高二 · 解析几何
已知斜率为 2 的直线 1 双曲线 $C: \frac{x^{2}}{a^{2}}-\frac{y^{2}}{b^{2}}=1(a>0, b>0)$ 交 $\mathrm{A}, \mathrm{B}$ 两点, 若点 $P(2,1)$ 是 $\mathrm{AB}$ 的中点, 则 $\mathrm{C}$ 的离心率等于（）
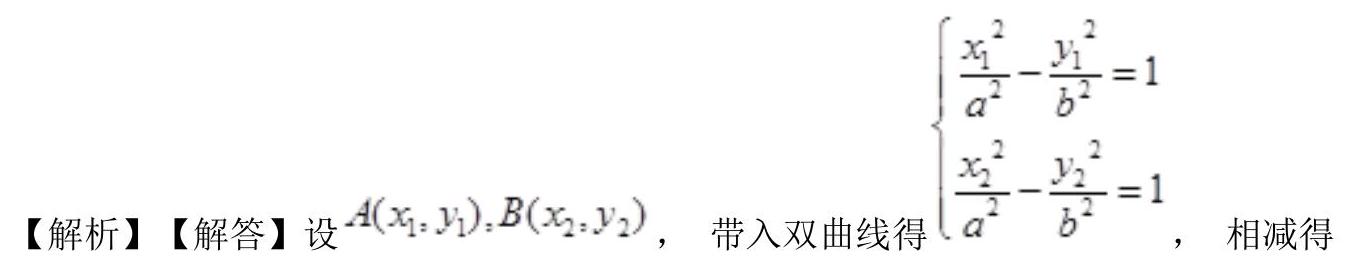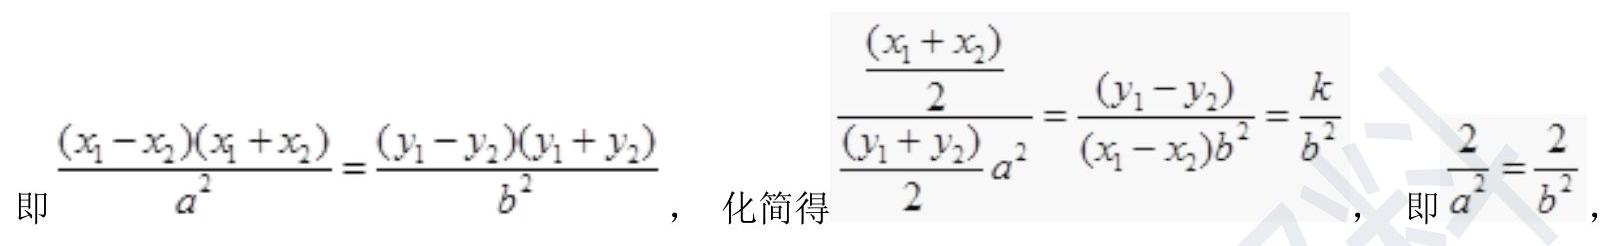
A. $\sqrt{2}$
B. $\sqrt{3}$
C. 2
D. $2 \sqrt{2}$
答案: A
解析: 答案:A

$\frac{x_{1}^{2}-x_{2}^{2}}{a^{2}}-\frac{y_{1}^{2}-y_{2}^{2}}{b^{2}}=0$,

所以 $a=b$, 则离心率 $e=\frac{c}{a}=\frac{\sqrt{2} a}{a}=\sqrt{2}$, 故选 A.

7. 答案:C

【解析】【分析】本题以双曲线为载体, 考查双曲线的几何性质, 解题的关键是得出几何量之间的关系.

【解答】由题意, $\frac{\left|\mathrm{PF}_{2}\right|}{\frac{5}{4} \mathrm{c}-\frac{\mathrm{a}^{2}}{\mathrm{c}}}=\frac{\mathrm{c}}{\mathrm{a}}$

$\because\left|\mathrm{PF}_{2}\right|=\left|\mathrm{F}_{1} \mathrm{~F}_{2}\right|$,

$\therefore \frac{\left|\mathrm{F}_{1} \mathrm{~F}_{2}\right|}{\frac{5}{4} \mathrm{c}-\frac{\mathrm{a}^{2}}{\mathrm{c}}}=\frac{2 \mathrm{c}}{\mathrm{a}}, \therefore \frac{\mathrm{a}^{2}}{\frac{\mathrm{a}}{} \mathrm{c}-\frac{\mathrm{a}}{\mathrm{c}}}=\frac{\mathrm{c}}{\mathrm{a}}$

$\therefore 5 \mathrm{e}^{2}-8 \mathrm{e}-4=0$

$\therefore(\mathrm{e}-2)(5 \mathrm{e}+2)=0$

$\because \mathrm{e}>1$

$\therefore \mathrm{e}=2$

故选 C.